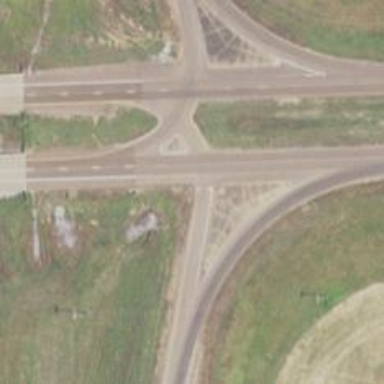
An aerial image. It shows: Trunk link highway.